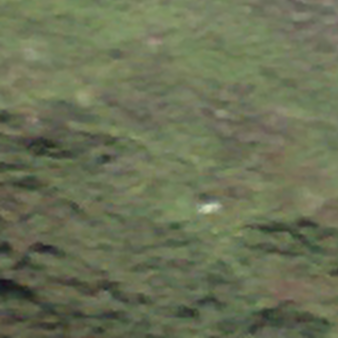
Label: other